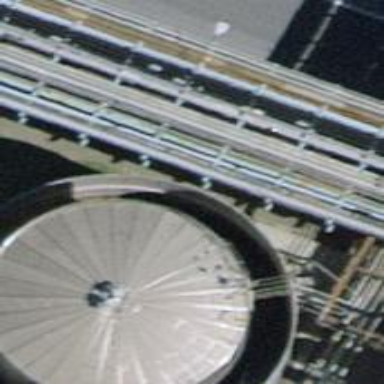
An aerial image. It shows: Industrial building housing storage tank.